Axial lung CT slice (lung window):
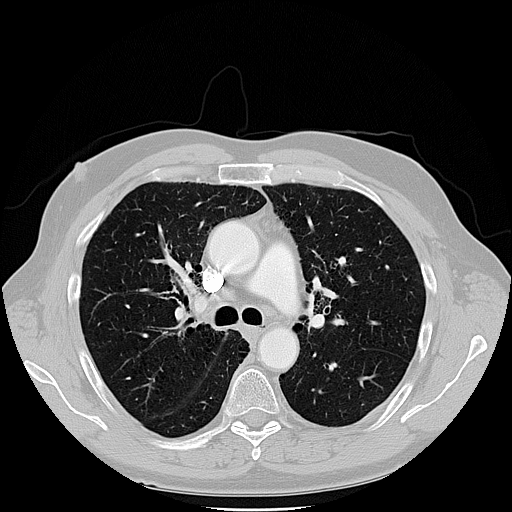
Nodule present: no